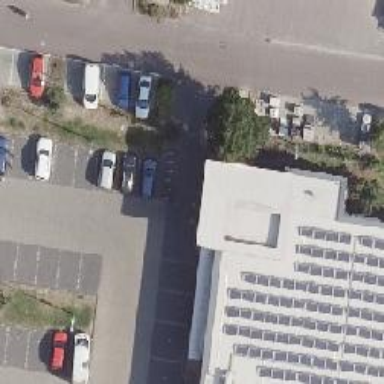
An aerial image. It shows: Road serving as parking aisle.